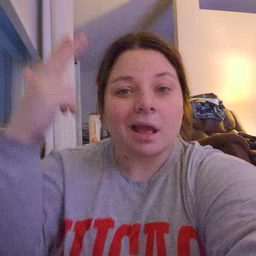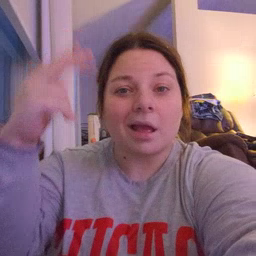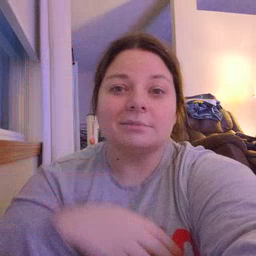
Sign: high